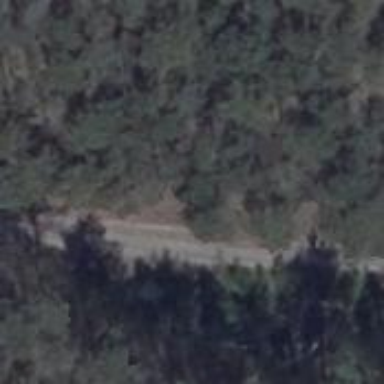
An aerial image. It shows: Sandy track road with grade4 tracktype.